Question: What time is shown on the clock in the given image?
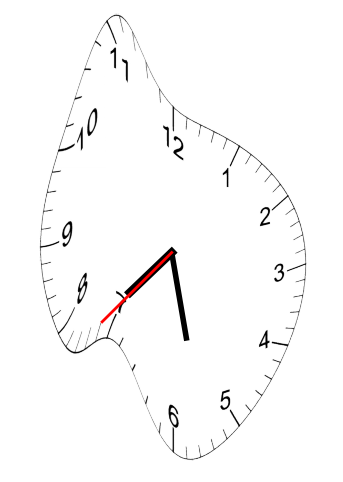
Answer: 07:27:37